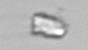
Label: detritus_transparent